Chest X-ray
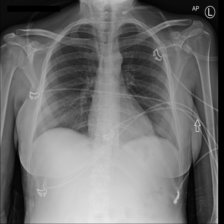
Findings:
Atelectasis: negative
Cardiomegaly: negative
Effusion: negative
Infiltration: negative
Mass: negative
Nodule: negative
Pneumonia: negative
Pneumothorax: negative
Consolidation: negative
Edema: negative
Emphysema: negative
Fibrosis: negative
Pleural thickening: negative
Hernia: negative